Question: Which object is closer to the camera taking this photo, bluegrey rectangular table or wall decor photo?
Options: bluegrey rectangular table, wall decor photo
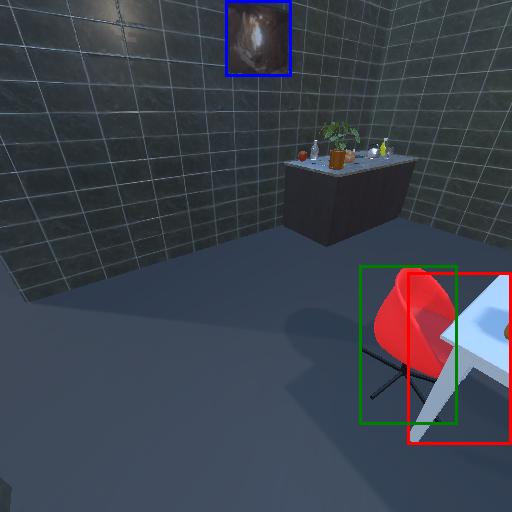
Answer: bluegrey rectangular table